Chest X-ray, PA view. Patient: 51 years old, sex F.
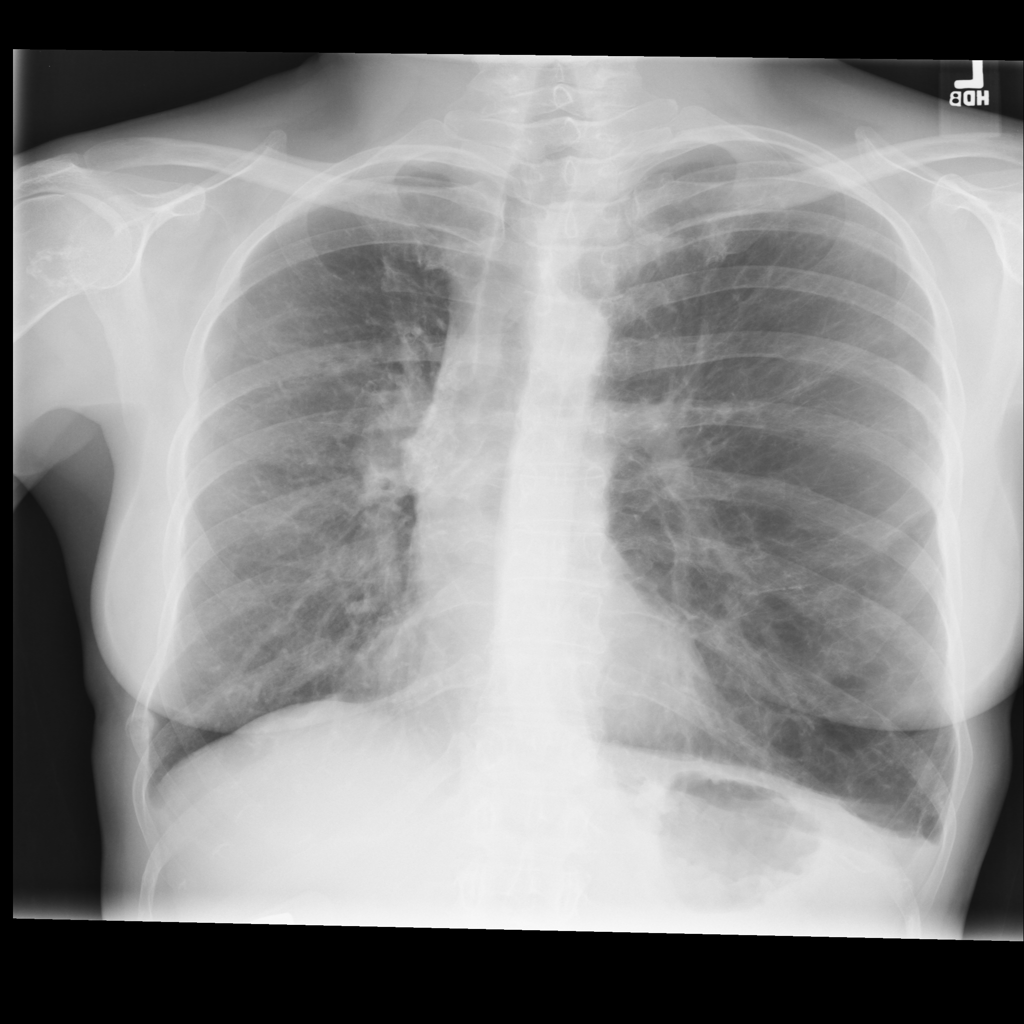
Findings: No Finding